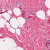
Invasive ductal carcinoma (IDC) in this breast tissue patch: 1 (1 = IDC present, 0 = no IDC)